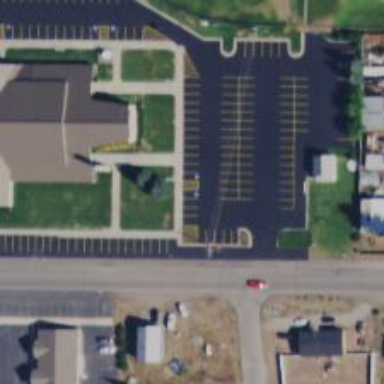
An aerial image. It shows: Parking space is available.